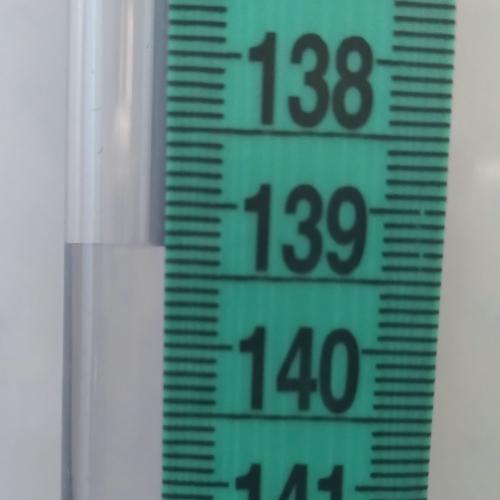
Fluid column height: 139.3 cm